Question: Have you guys used Vaclav Slavik's <URL>
I'm currently using it to automate pdf files comparison.. Because it's free and it outputs the result as a file. I needed to do it via batch file. This is my code so far:
'''
@ECHO OFF
set /p i1=%1
set /p i2=%2
set /p i3=%3
c:\diff-pdf\diff-pdf --output-diff=i1 i2 i3
'''
Running it from the batch file returns error message
What went wrong? Is it my code in batch file? I search through google, it seems correct.
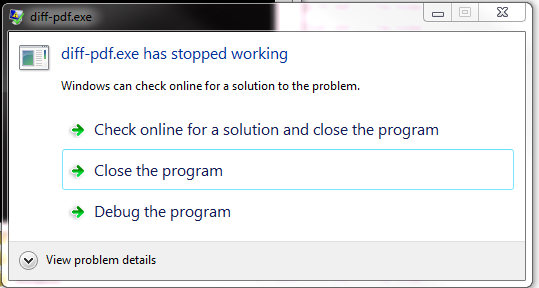
Answer: I got it right now. Using this syntax:
'''
@"C:\diff-pdf\diff-pdf.exe" "--output-diff=%~3" %1 %2
'''
I edited my main batch file. And then I just called it from command prompt using this command line:
'''
sample.bat file1.pdf file2.pdf c:\outputFolder\output.pdf
'''
Thanks to @Mofi